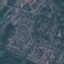
Label: Residential